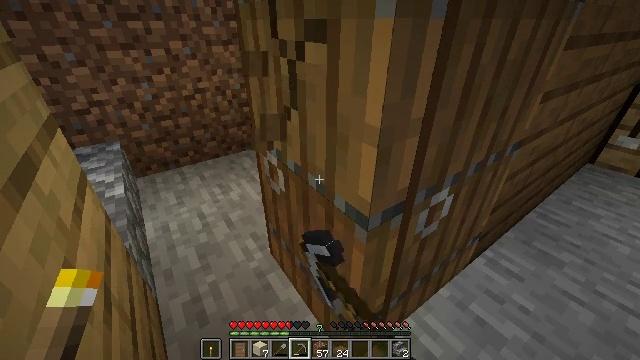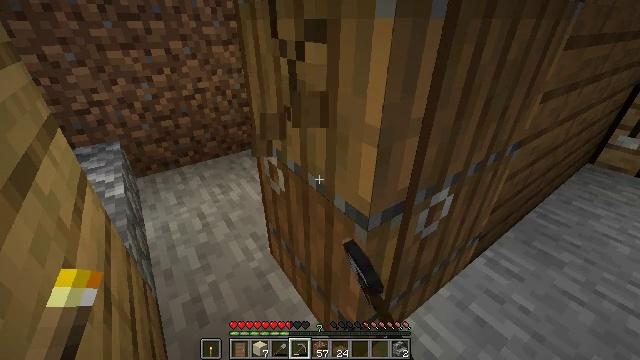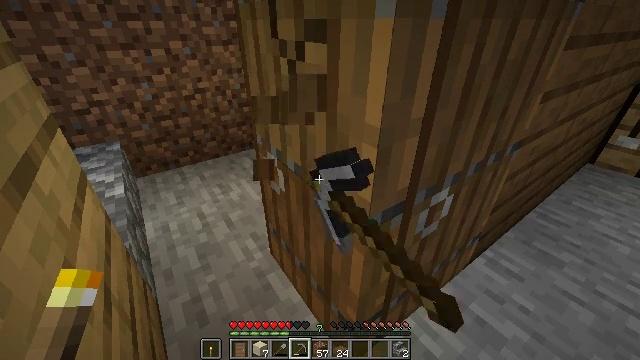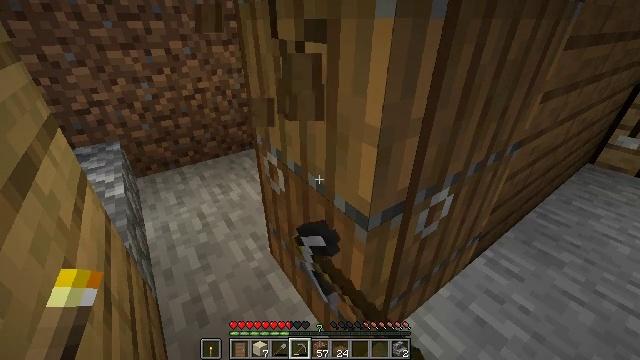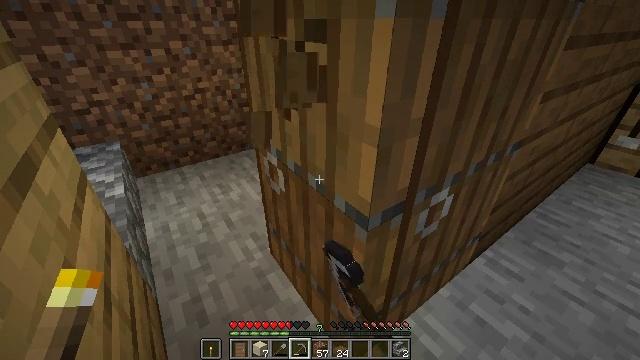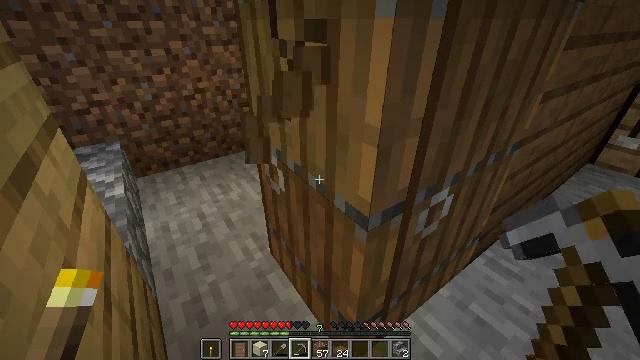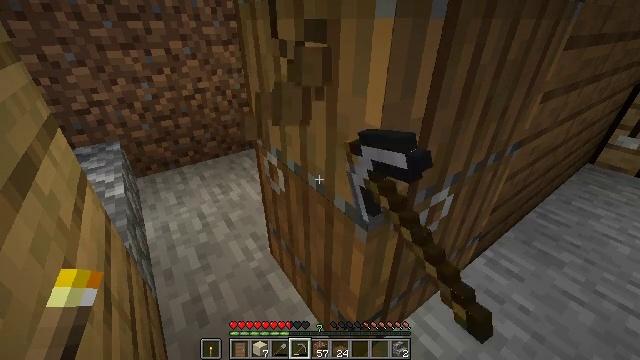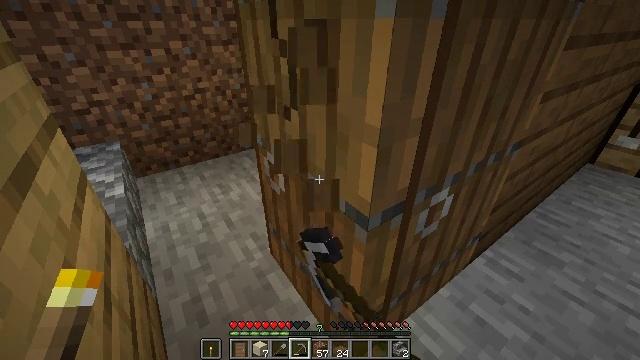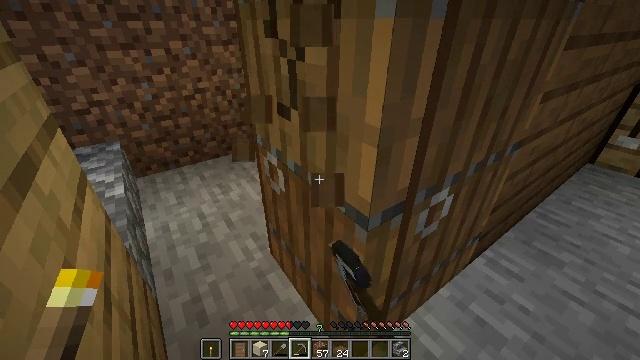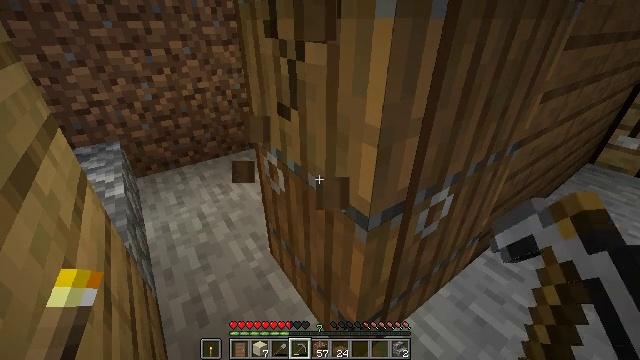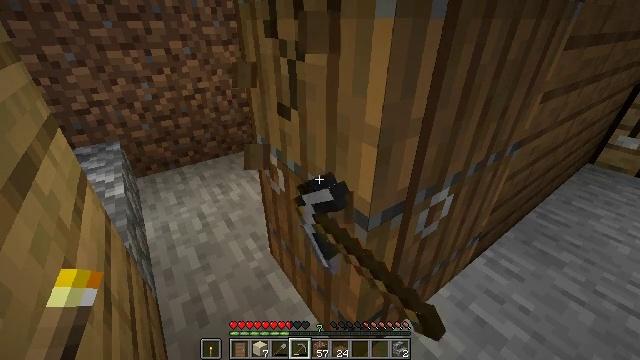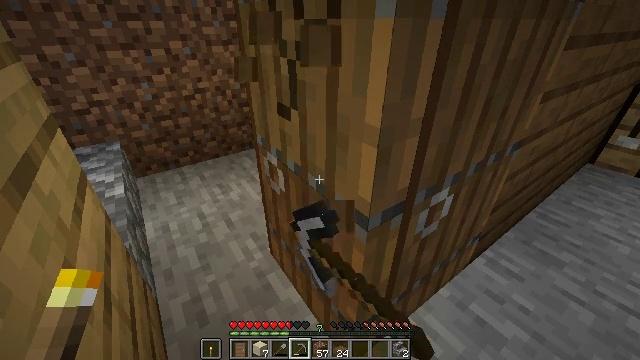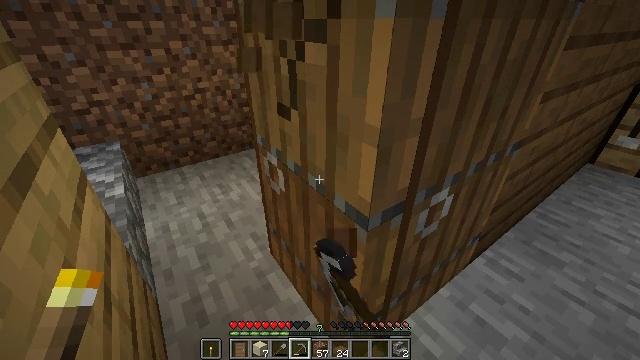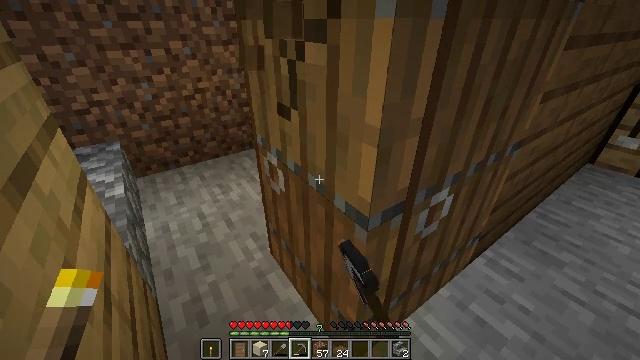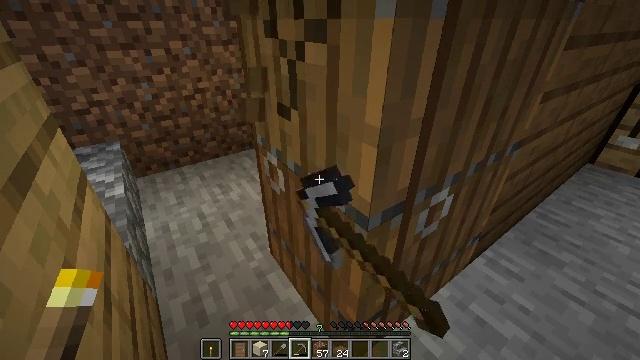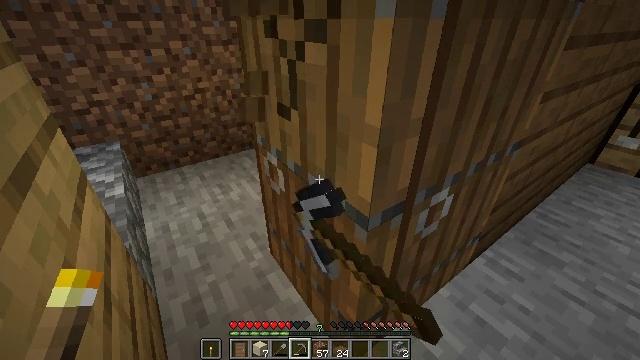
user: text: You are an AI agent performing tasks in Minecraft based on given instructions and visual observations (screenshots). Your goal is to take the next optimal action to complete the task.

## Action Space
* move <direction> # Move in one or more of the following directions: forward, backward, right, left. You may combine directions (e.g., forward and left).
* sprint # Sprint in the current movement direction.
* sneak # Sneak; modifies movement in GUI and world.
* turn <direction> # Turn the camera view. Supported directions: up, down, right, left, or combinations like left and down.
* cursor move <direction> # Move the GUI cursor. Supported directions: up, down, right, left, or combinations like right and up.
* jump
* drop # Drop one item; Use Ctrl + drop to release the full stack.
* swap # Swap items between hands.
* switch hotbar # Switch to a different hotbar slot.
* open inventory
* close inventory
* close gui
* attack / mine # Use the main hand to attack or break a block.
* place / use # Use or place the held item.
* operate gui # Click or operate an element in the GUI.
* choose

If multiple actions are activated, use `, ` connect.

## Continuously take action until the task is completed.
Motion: motion action
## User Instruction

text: Break the spruce door to remove it.
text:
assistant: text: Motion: attack / mine
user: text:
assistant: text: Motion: attack / mine
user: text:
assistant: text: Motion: attack / mine
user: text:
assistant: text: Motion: attack / mine
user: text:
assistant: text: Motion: attack / mine
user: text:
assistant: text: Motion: attack / mine
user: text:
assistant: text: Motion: attack / mine
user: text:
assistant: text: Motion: attack / mine
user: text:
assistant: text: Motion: attack / mine
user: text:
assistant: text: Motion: attack / mine
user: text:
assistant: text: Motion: attack / mine
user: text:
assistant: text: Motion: attack / mine
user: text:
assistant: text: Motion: attack / mine
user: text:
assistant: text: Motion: attack / mine
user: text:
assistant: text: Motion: attack / mine
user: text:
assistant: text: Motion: attack / mine
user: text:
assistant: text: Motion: attack / mine
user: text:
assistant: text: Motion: attack / mine
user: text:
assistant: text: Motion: attack / mine
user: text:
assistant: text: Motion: attack / mine
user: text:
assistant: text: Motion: attack / mine
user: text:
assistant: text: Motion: attack / mine
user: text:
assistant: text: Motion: attack / mine
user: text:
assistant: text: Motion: attack / mine
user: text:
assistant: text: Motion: attack / mine
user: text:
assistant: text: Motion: attack / mine
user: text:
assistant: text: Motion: attack / mine
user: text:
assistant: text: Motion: attack / mine
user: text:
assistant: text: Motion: attack / mine
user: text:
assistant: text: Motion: attack / mine